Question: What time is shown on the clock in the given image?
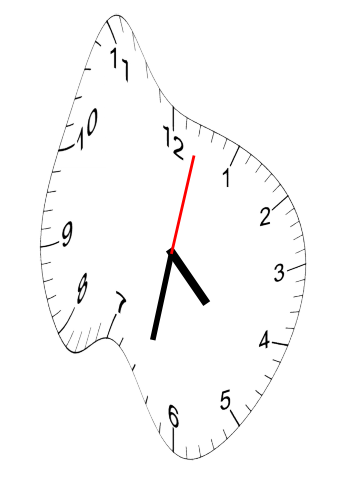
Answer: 04:32:02